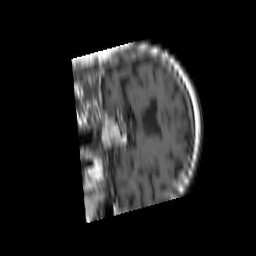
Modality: T1w
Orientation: coronal
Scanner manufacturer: philips
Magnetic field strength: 1.5 T
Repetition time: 0.6508 s
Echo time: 0.015 s